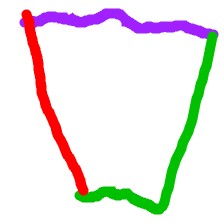
Shape: trapezoid